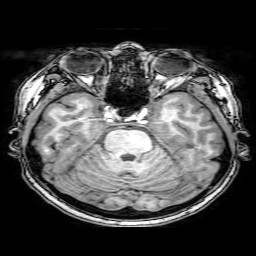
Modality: T1w
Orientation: coronal
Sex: female
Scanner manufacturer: philips
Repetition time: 0.008133 s
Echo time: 0.00373 s